Question: I have a problem with the wrapper for the Google map. The class is set by document ready to 'display:none'. If I click on the link the map must be set on show(). It works, but the map doesn't display right.
Here's a screenshot:

And here is my <URL> example.
Here my HTML code:
'''
<a href="#" class="advertise-map">show map</a>
<div class="advertise-mapper">
<div class="responsiveContaineradv">
<div id="map-canvas" class="map-adver"></div>
</div>
</div>
'''
Here my JS Code:
'''
jQuery(document).ready(function() {
jQuery(document).on("click", ".advertise-map", function(e) {
e.preventDefault();
jQuery('.advertise-mapper').show();
});
});
var map;
function initialize() {
var locations = [
['<h4>BMX Golden MILE 20 Fahrrad</h4>250.00 EUR<br><a href="/kleinanzeigen/umkreissuche.html++/anzeige/4700879709943/">zur Kleinanzeige</a>', 51.<PHONE>, 6.<PHONE>],
['<h4>Apple Macbook Air 13 A1466 Juni 2013</h4>800.00 EUR<br><a href="/kleinanzeigen/umkreissuche.html++/anzeige/<PHONE>/">zur Kleinanzeige</a>', 51.665041, 7.631431],
['<h4>Apple iPod nano 16 GB Grun 6. Generation</h4>60.00 EUR VB<br><a href="/kleinanzeigen/umkreissuche.html++/anzeige/<PHONE>/">zur Kleinanzeige</a>', 51.<PHONE>, 7.377755],
];
var myLatlng = new google.maps.LatLng(51.513587, 7.465298);
var mapOptions = {
zoom: 11,
center: myLatlng
}
var infowindow = new google.maps.InfoWindow({
maxWidth: 360
});
var map = new google.maps.Map(document.getElementById('map-canvas'), mapOptions);
var markers = new Array();
for (var i = 0; i < locations.length; i++) {
var marker = new google.maps.Marker({
position: new google.maps.LatLng(locations[i][1], locations[i][2]),
map: map,
animation: google.maps.Animation.DROP
});
markers.push(marker);
google.maps.event.addListener(marker, 'click', (function(marker, i) {
return function() {
infowindow.setContent(locations[i][0]);
infowindow.open(map, marker);
}
})(marker, i));
}
function autoCenter() {
// Create a new viewpoint bound
var bounds = new google.maps.LatLngBounds();
// Go through each...
for (var i = 0; i < markers.length; i++) {
bounds.extend(markers[i].position);
}
// Fit these bounds to the map
map.fitBounds(bounds);
}
autoCenter();
}
google.maps.event.addDomListener(window, 'load', initialize);
'''
How can I make the map display correctly when shown?
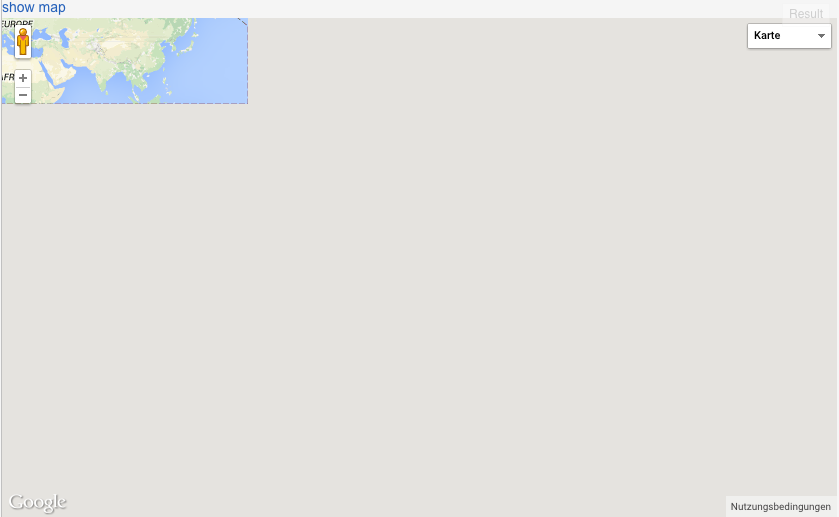
Answer: I would make a few small corrections, the most important of which goecodezip mentioned in the comments.
In your onclick of .advertise-map, add the map resize (important) and autoCenter (optional).
'''
jQuery(document).on("click",".advertise-map",function(e){
e.preventDefault();
jQuery('.advertise-mapper').show();
google.maps.event.trigger(map, "resize");
autoCenter();
});
'''
Next, I'd make 'markers' a global variable:
'''
var map;
var markers = new Array();
'''
Finally, I'd move the autoCenter() function out from the initialize function.
With all those changes, I believe this is what you're looking for: <URL>